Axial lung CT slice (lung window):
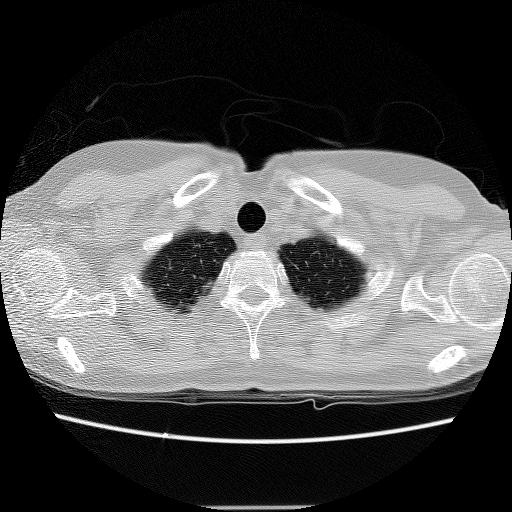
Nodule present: no